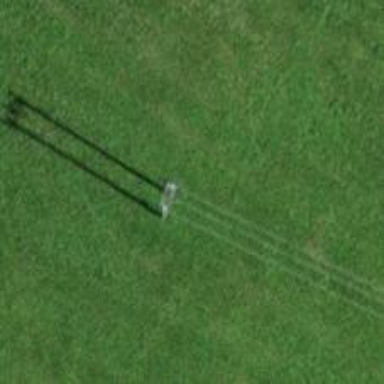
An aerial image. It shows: Power pole.